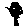
Label: tree